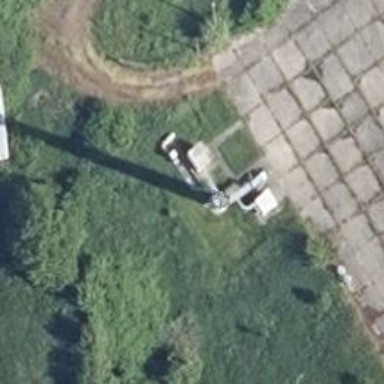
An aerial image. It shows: Communication mast tower.